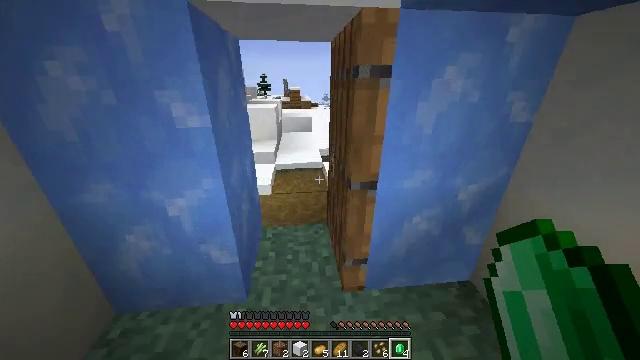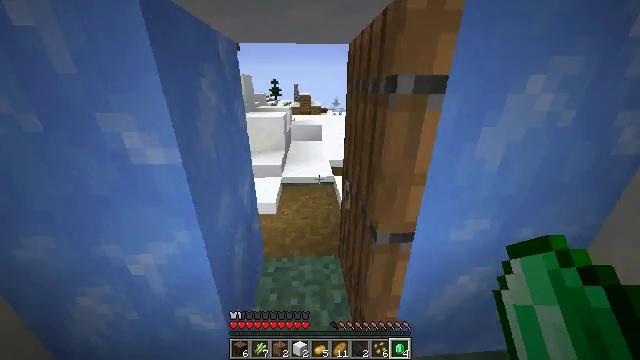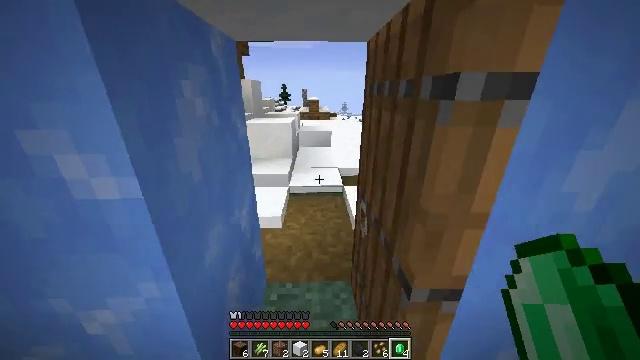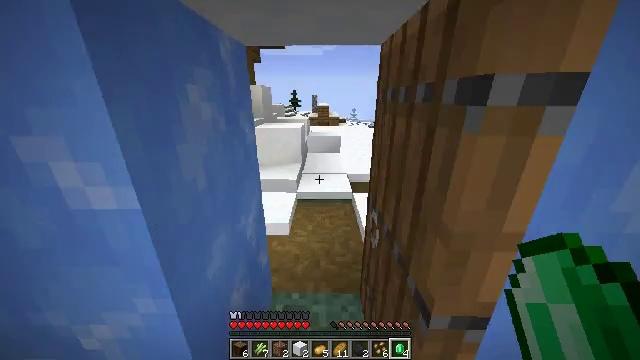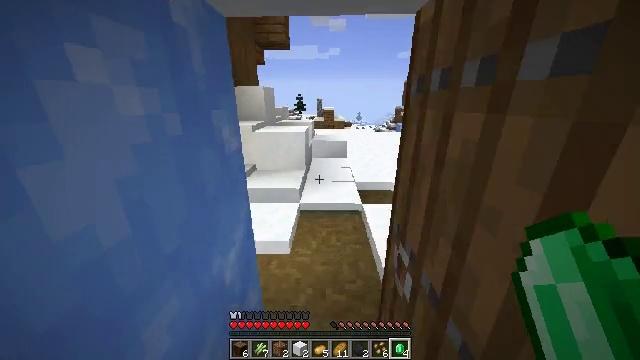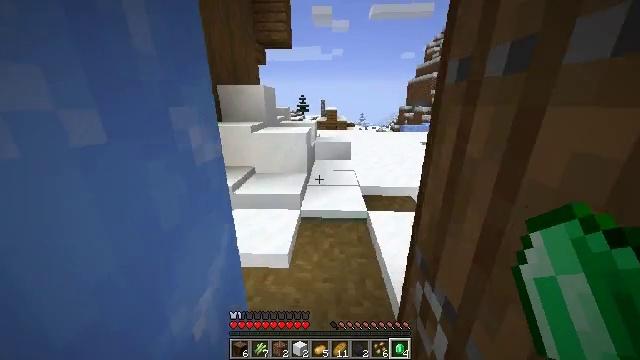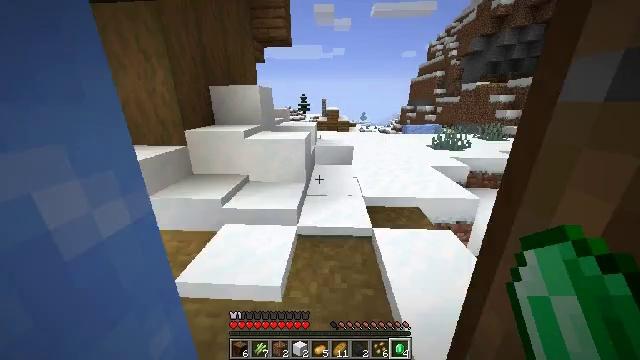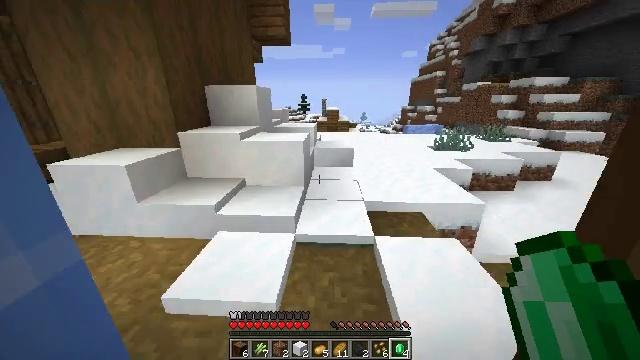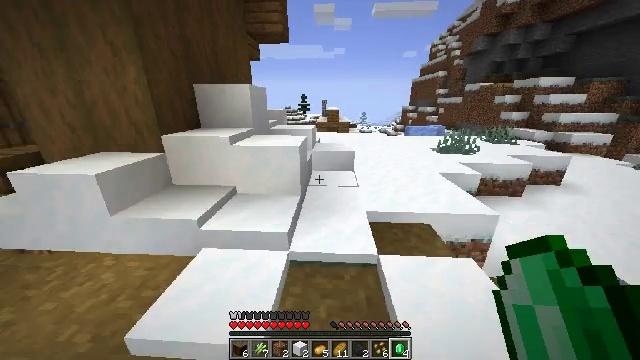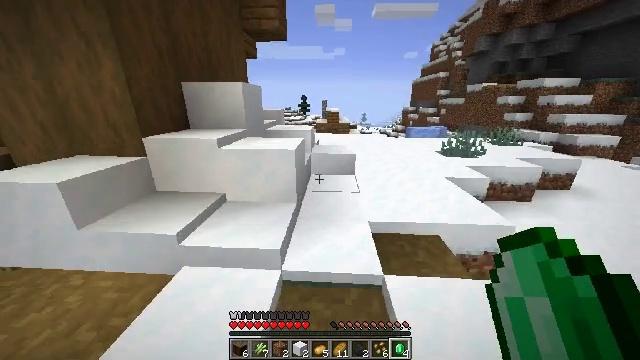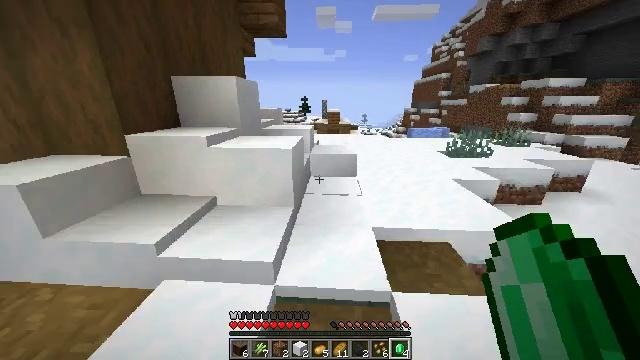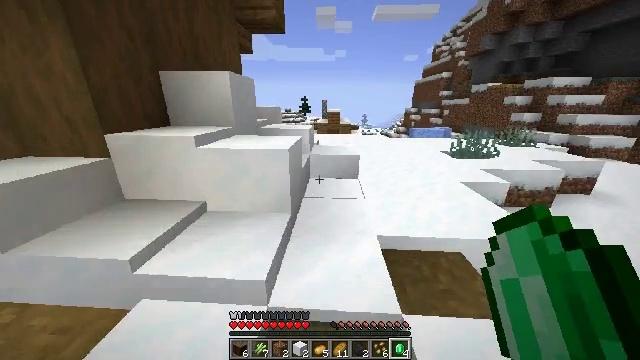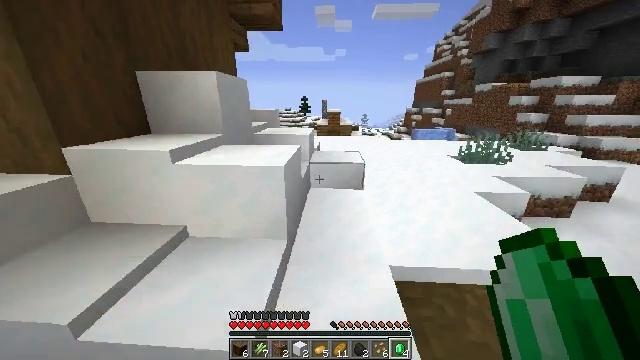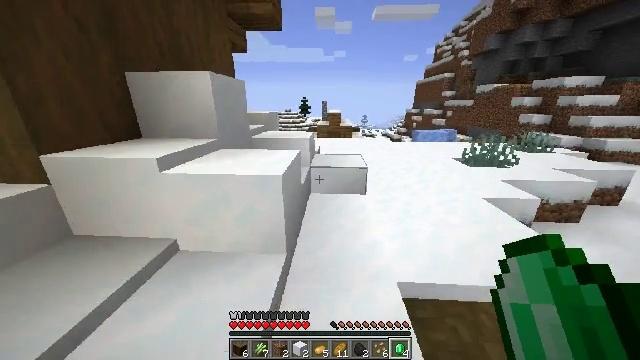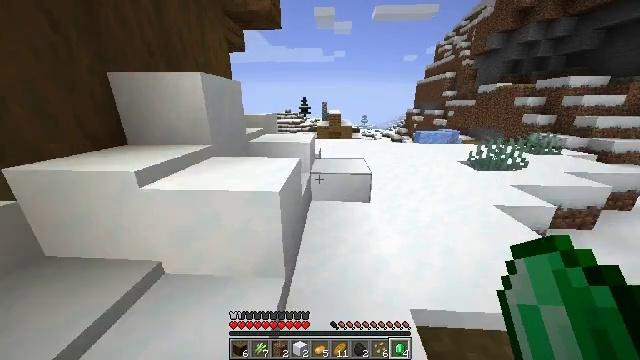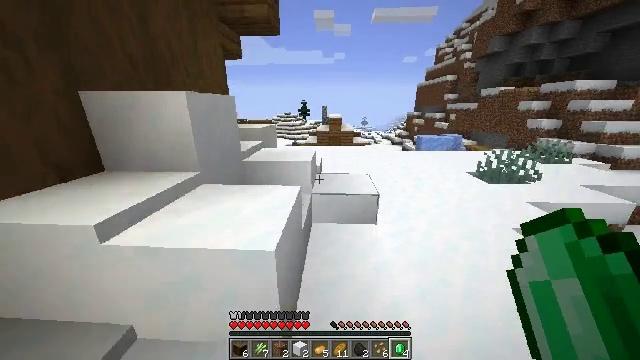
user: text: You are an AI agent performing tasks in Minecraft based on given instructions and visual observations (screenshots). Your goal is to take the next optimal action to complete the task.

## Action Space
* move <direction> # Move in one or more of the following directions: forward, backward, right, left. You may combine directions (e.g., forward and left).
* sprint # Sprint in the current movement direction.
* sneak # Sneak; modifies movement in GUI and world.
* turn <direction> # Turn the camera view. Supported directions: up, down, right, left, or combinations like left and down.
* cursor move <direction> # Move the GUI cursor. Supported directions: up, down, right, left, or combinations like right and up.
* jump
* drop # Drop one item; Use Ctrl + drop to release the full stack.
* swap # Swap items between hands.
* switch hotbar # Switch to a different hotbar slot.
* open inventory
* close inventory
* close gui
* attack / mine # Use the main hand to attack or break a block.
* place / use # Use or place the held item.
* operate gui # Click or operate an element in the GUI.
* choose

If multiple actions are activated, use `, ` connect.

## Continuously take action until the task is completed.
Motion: motion action
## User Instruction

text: Break packed ice to add to inventory.
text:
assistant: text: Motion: move forward, sprint, turn left and up
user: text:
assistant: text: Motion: move forward, sprint, turn left and up
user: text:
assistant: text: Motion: move forward, sprint, turn left and up
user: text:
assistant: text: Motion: move forward, sprint, turn left
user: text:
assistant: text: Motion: move forward, sprint
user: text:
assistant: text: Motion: move forward, sprint
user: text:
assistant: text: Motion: move forward, sprint
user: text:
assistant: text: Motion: move forward, sprint
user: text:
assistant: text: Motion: move forward, sprint
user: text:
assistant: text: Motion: move forward, sprint
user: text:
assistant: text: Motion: move forward, sprint
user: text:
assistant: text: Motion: move forward, sprint
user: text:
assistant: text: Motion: move forward, sprint
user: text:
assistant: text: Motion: move forward, sprint
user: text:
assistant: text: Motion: move forward, sprint, jump
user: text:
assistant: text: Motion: move forward, sprint, jump
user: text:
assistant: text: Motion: move forward, sprint, jump
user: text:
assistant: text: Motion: move forward, sprint, jump
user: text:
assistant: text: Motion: move forward, sprint, jump
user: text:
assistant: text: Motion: move forward, sprint, jump
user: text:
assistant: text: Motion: move forward, sprint, jump
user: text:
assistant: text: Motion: move forward, sprint, jump
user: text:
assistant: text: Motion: move forward, sprint, turn right and down, jump
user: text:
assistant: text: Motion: move forward, sprint, turn right and down, jump
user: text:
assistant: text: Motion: move forward, sprint, turn right, jump
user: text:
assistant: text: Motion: move forward, sprint, turn right, jump
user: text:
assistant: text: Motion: move forward, sprint, jump
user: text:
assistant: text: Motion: move forward, sprint, jump
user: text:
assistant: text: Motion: move forward, sprint, jump
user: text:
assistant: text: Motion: move forward, sprint, jump